Interaction volume radius: 5 \u00c5
Interaction volume height: 20 \u00c5
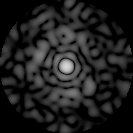
Disorder parameter: 0.8146